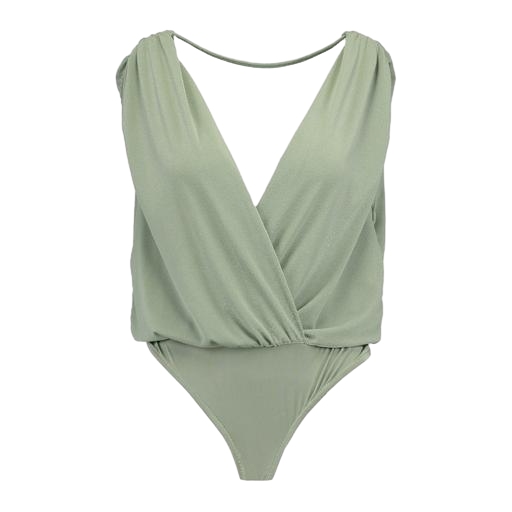
nly drapey waistcoat, green faux-wrap drape-front top, green faux-wrap top, white background